Interaction volume radius: 5 \u00c5
Interaction volume height: 20 \u00c5
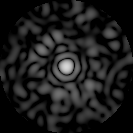
Disorder parameter: 0.8178